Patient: sex F, age 35
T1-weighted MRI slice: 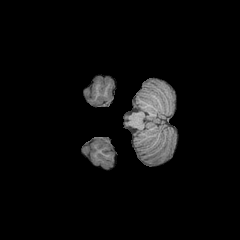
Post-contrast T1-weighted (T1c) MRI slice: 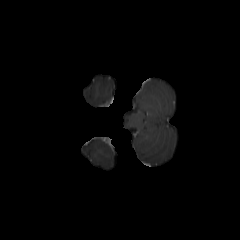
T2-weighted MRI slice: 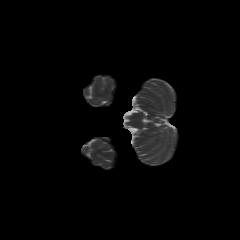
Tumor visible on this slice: no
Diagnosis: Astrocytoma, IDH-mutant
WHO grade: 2